Chest X-ray:
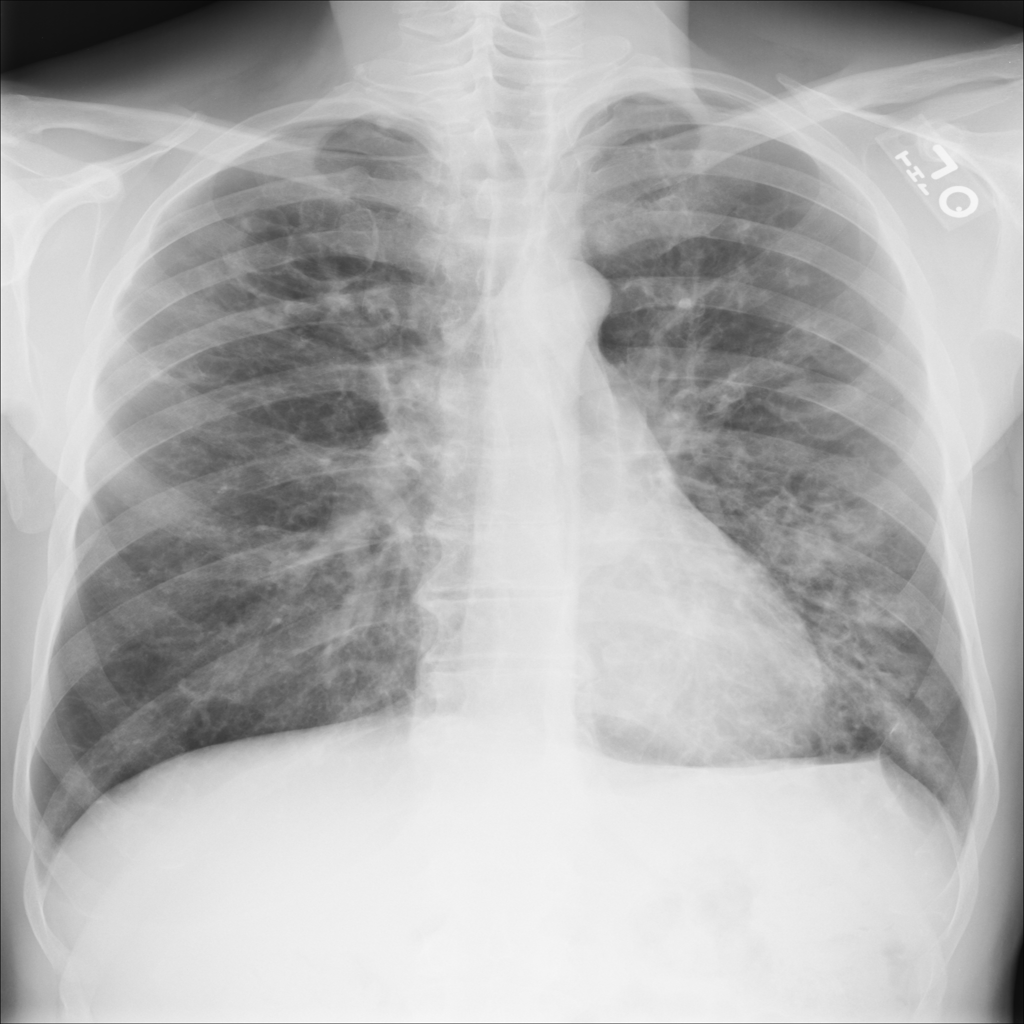
No abnormal finding: yes